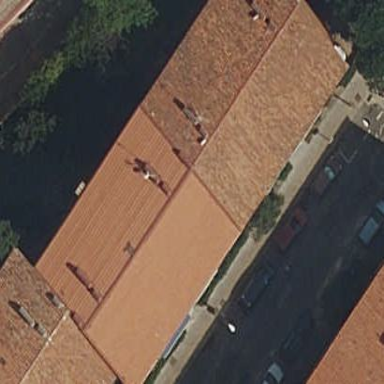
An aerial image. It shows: Apartments building with gabled roof oriented along the building.